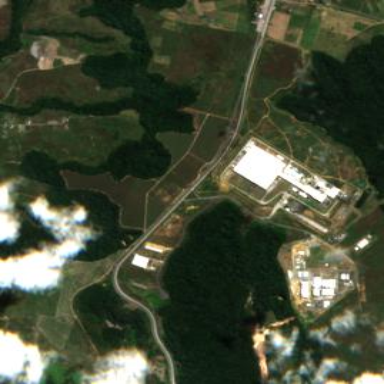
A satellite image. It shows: Industrial area.